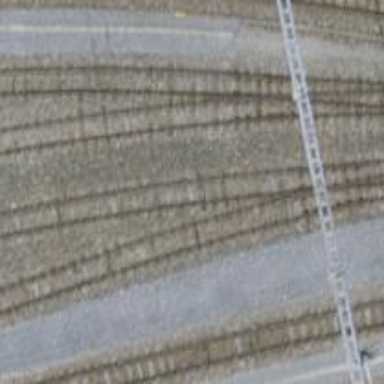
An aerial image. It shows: Narrow-gauge railway yard with electrified contact line.